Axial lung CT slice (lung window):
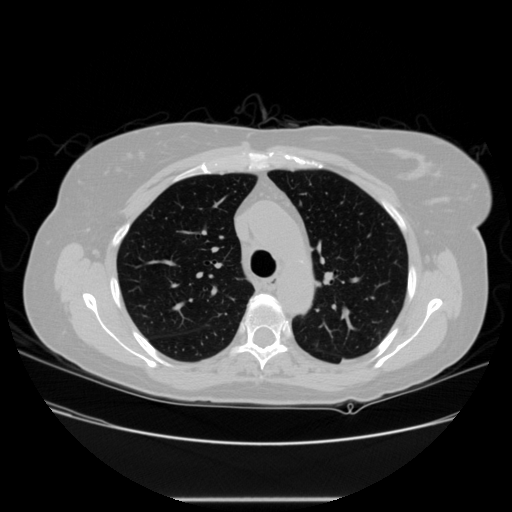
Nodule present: no